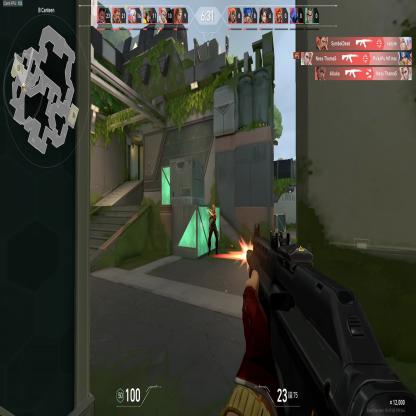
Label: enemy